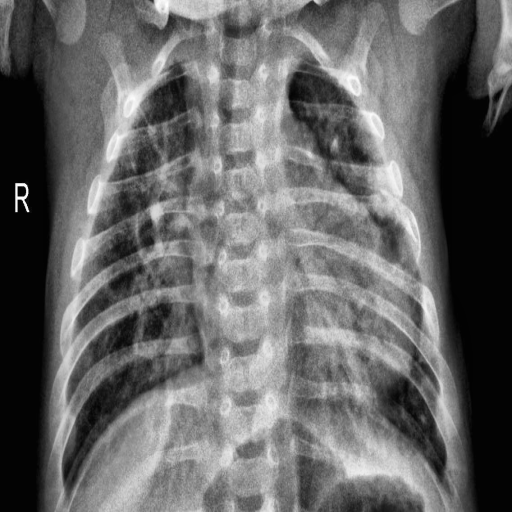
Finding: PNEUMONIA